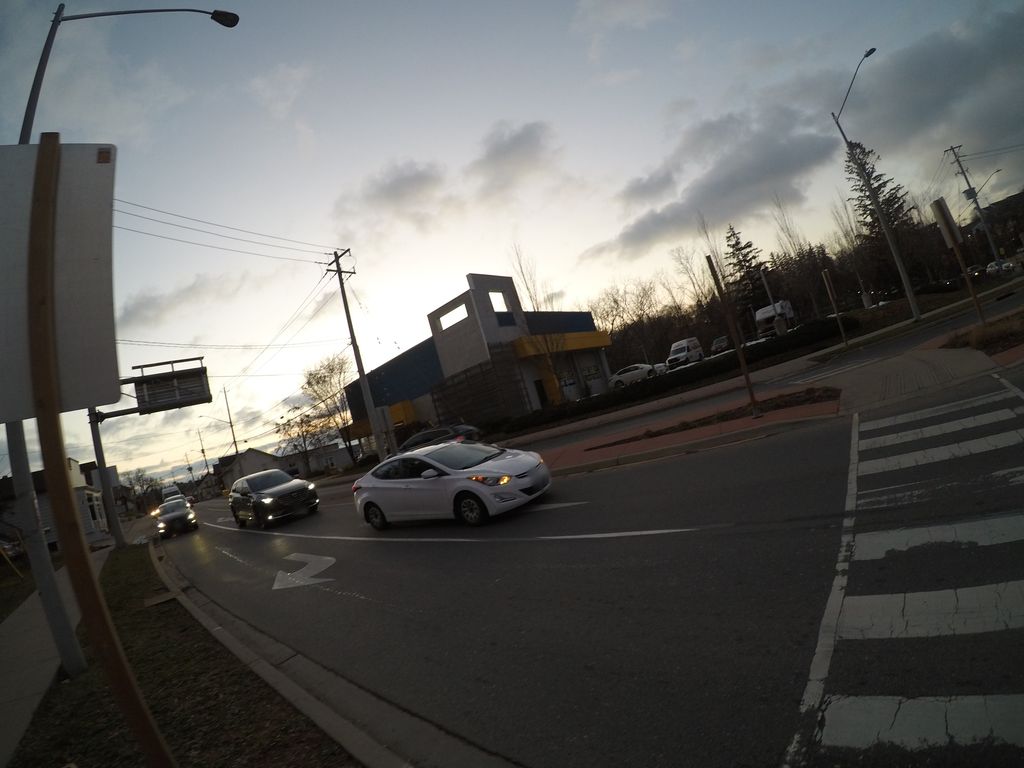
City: kitchener-waterloo